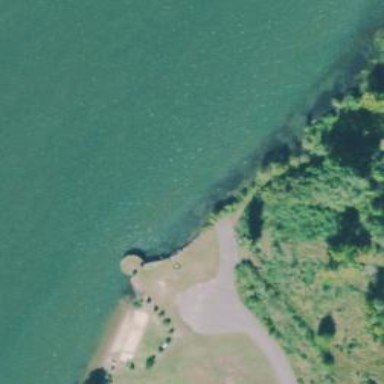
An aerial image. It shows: Slipway on leisure land.